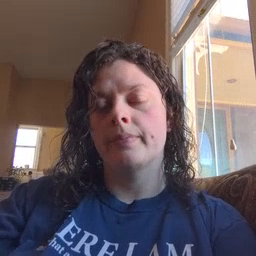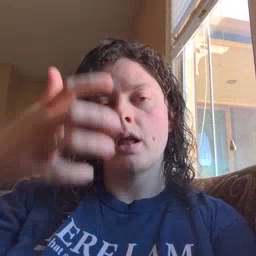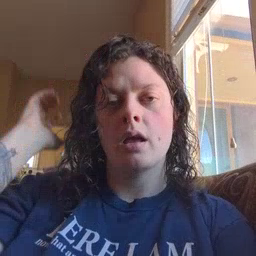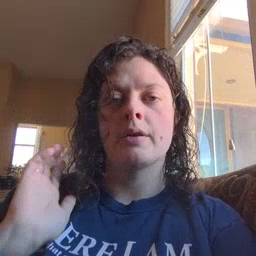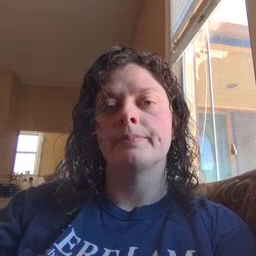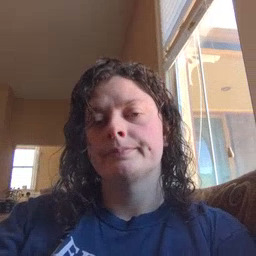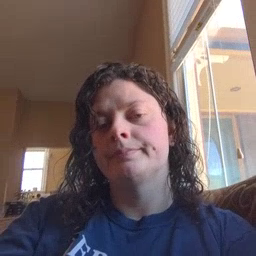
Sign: lion